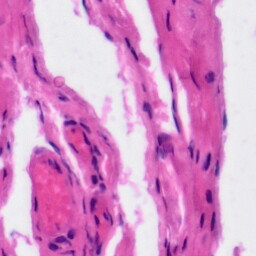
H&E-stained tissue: Tonsil